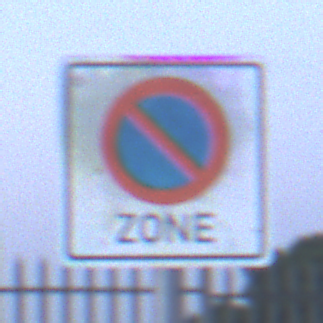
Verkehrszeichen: BeginnEingeschraenktesHalteverbotZone
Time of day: SunriseSunset
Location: Outdoor (Suburban)
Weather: PartlyCloudy
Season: NotSpecified
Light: Natural